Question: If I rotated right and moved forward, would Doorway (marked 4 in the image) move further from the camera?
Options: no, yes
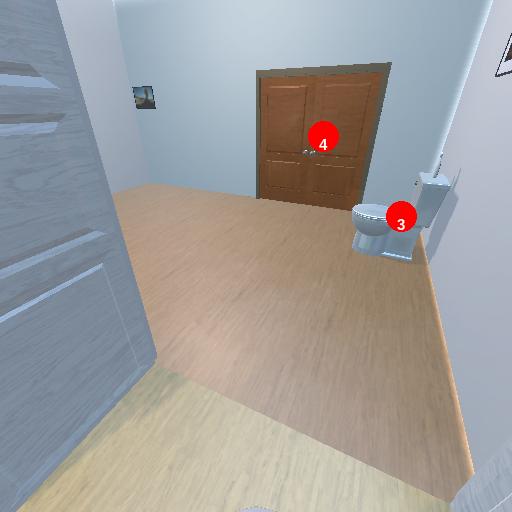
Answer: no